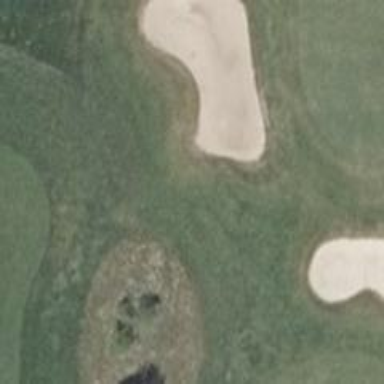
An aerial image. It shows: Sand bunker on golf course.